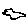
Label: bird